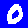
Digit: 0